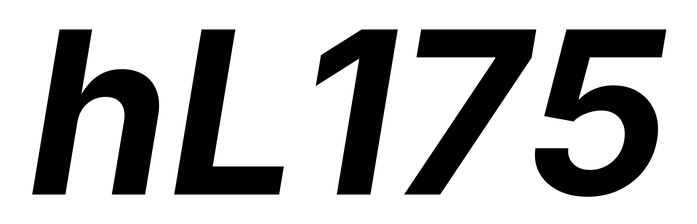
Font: Inter-Italic_Bold_Italic